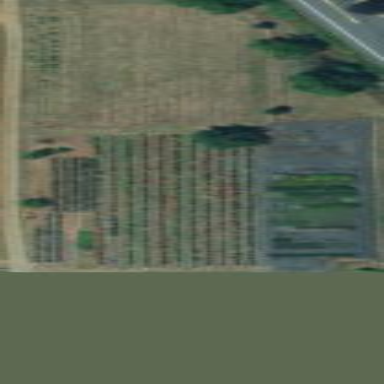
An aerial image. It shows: Plant nursery area.